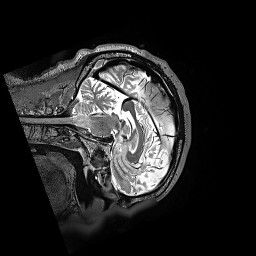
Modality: T2w
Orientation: sagittal
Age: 45
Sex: male